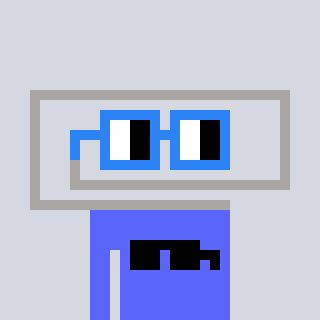
a pixel art character with square blue glasses, a paperclip-shaped head and a purple-colored body on a cool background